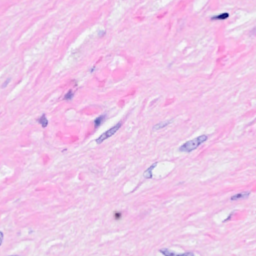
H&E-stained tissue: Breast